Interaction volume radius: 5 \u00c5
Interaction volume height: 10 \u00c5
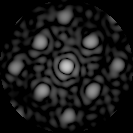
Disorder parameter: 0.2866